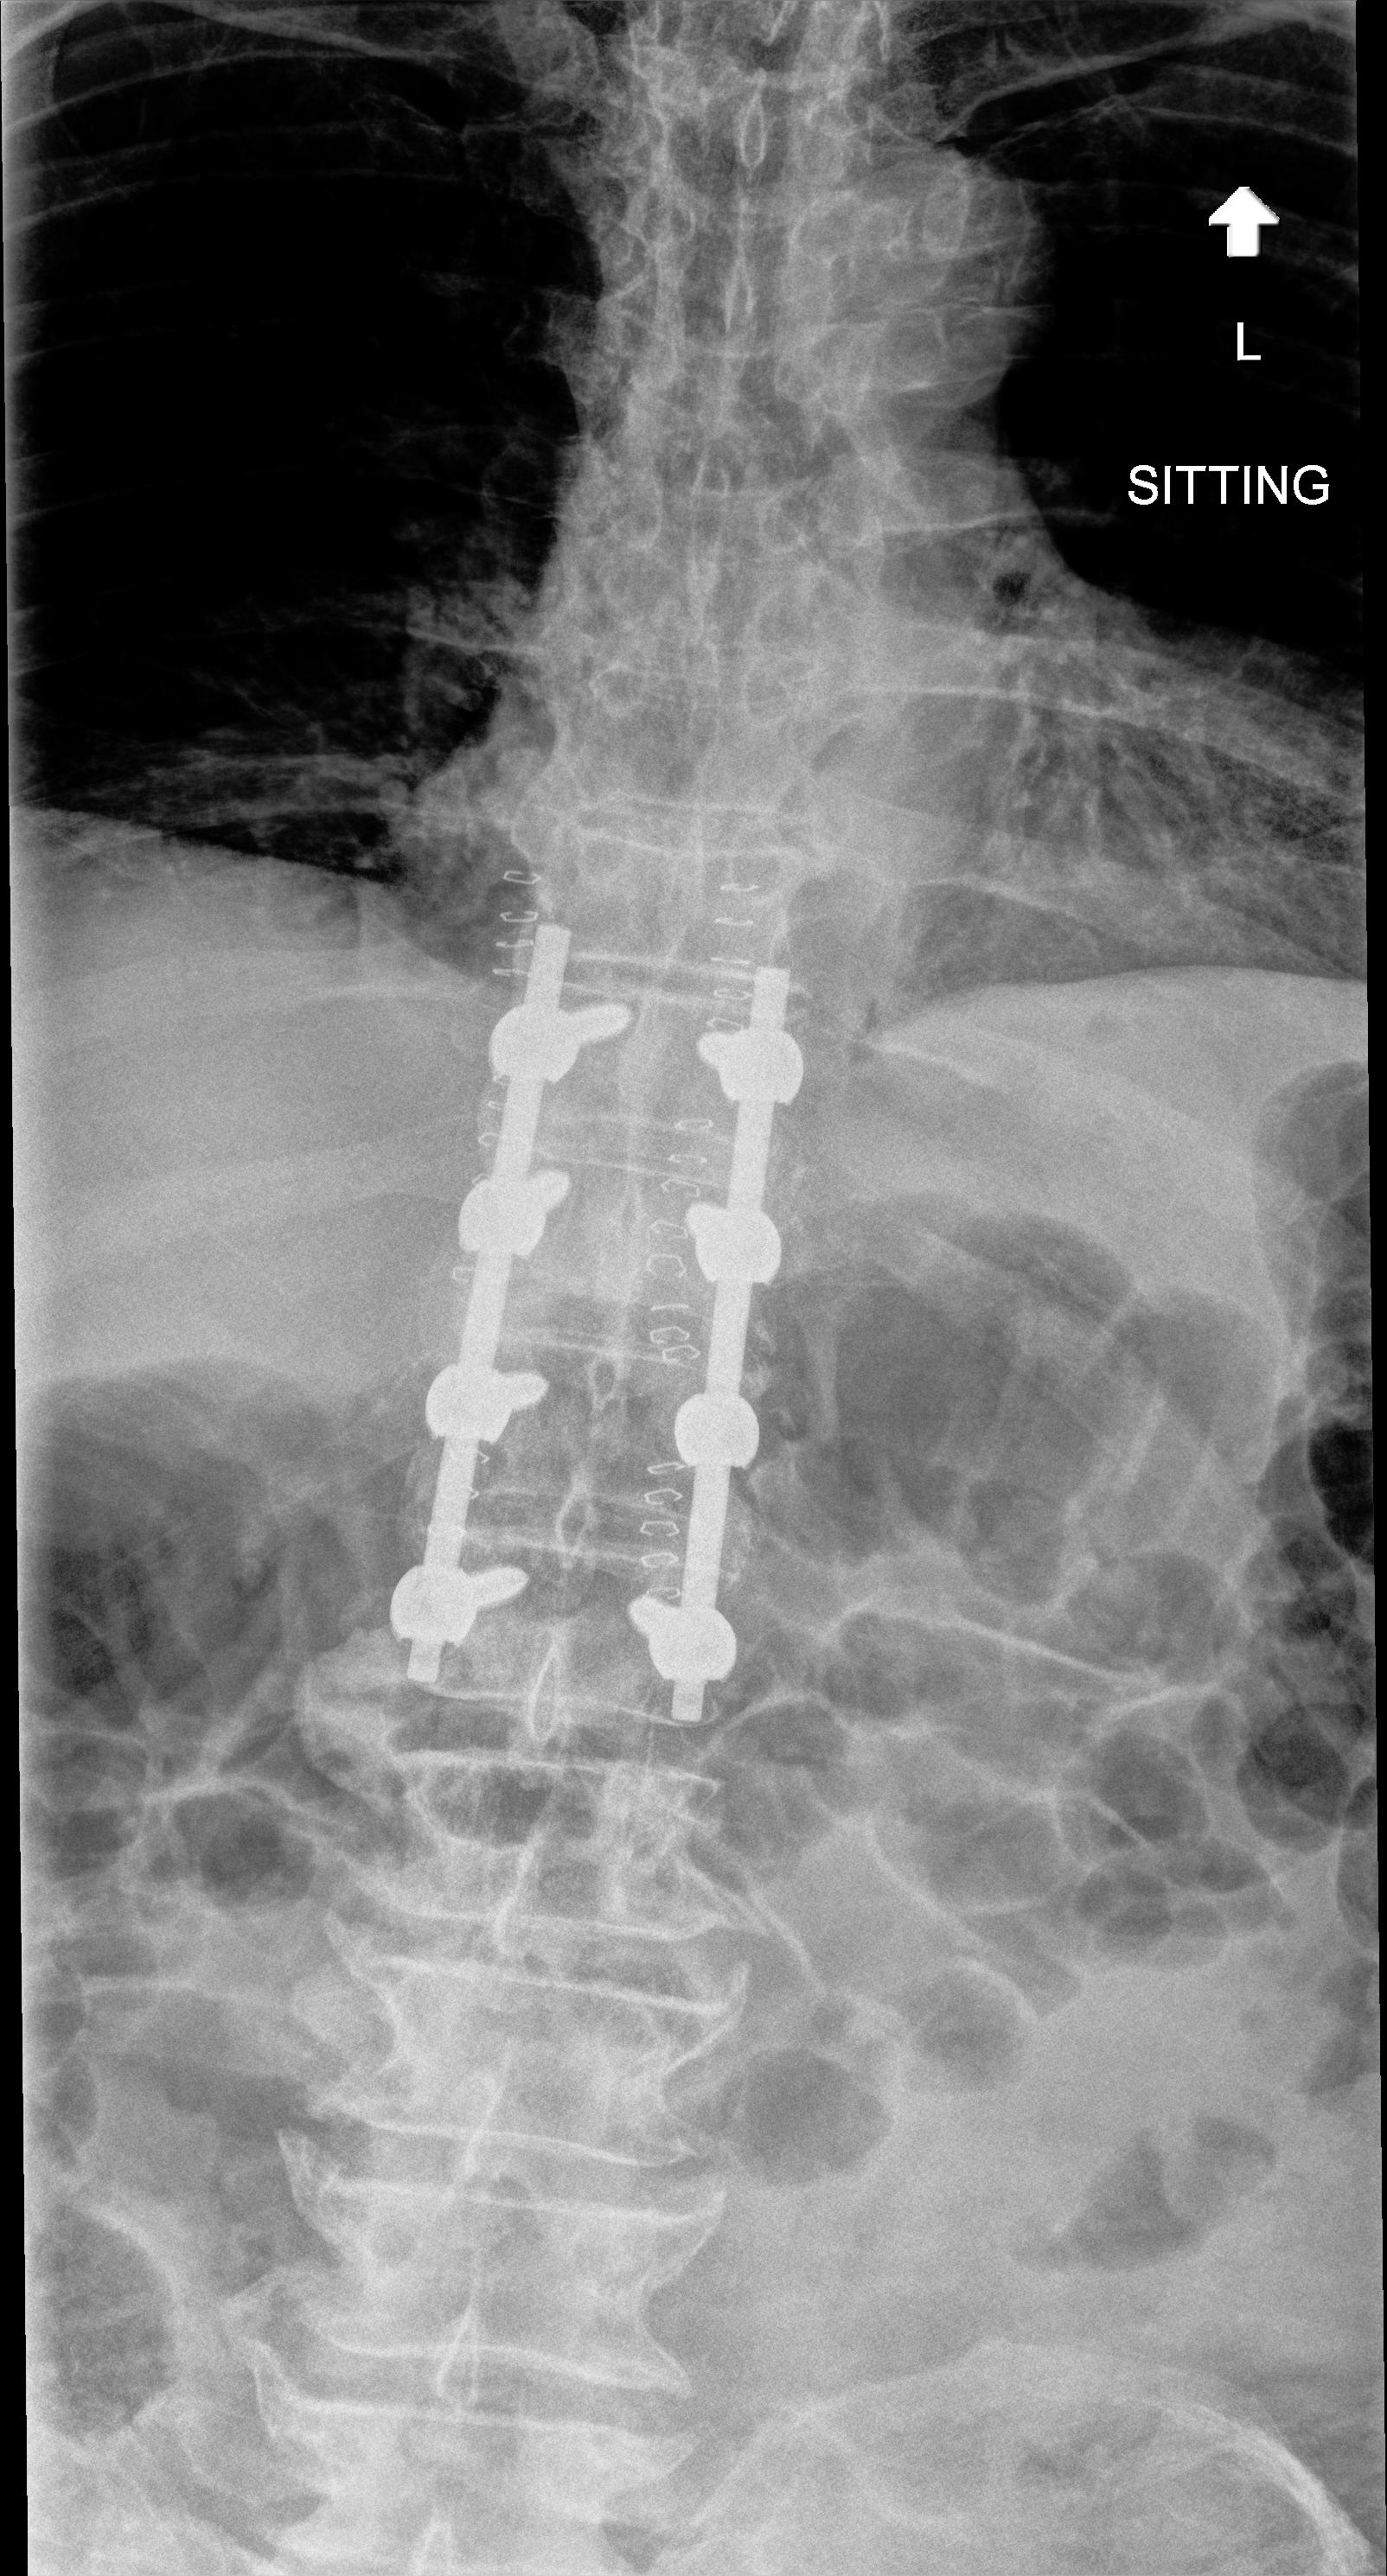
View: AP
Implant manufacturer: nuvasive reline